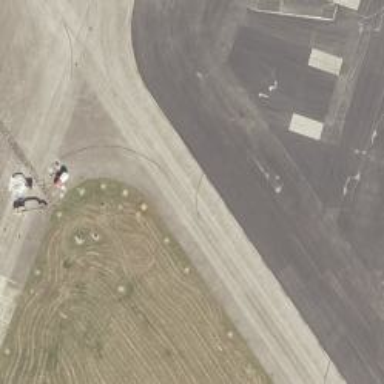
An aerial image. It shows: Image of taxiway at airport.